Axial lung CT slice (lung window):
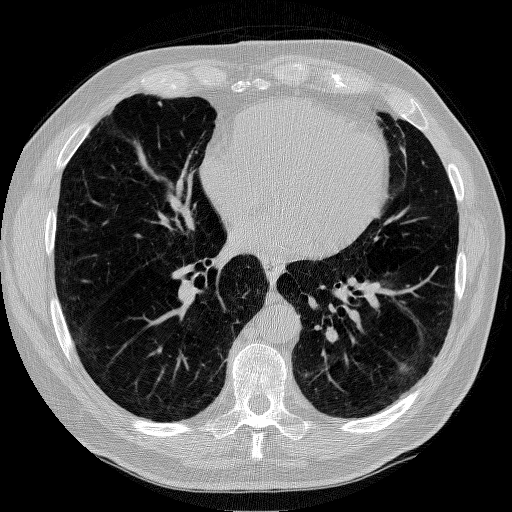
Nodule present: yes
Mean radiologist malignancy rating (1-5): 3